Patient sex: M
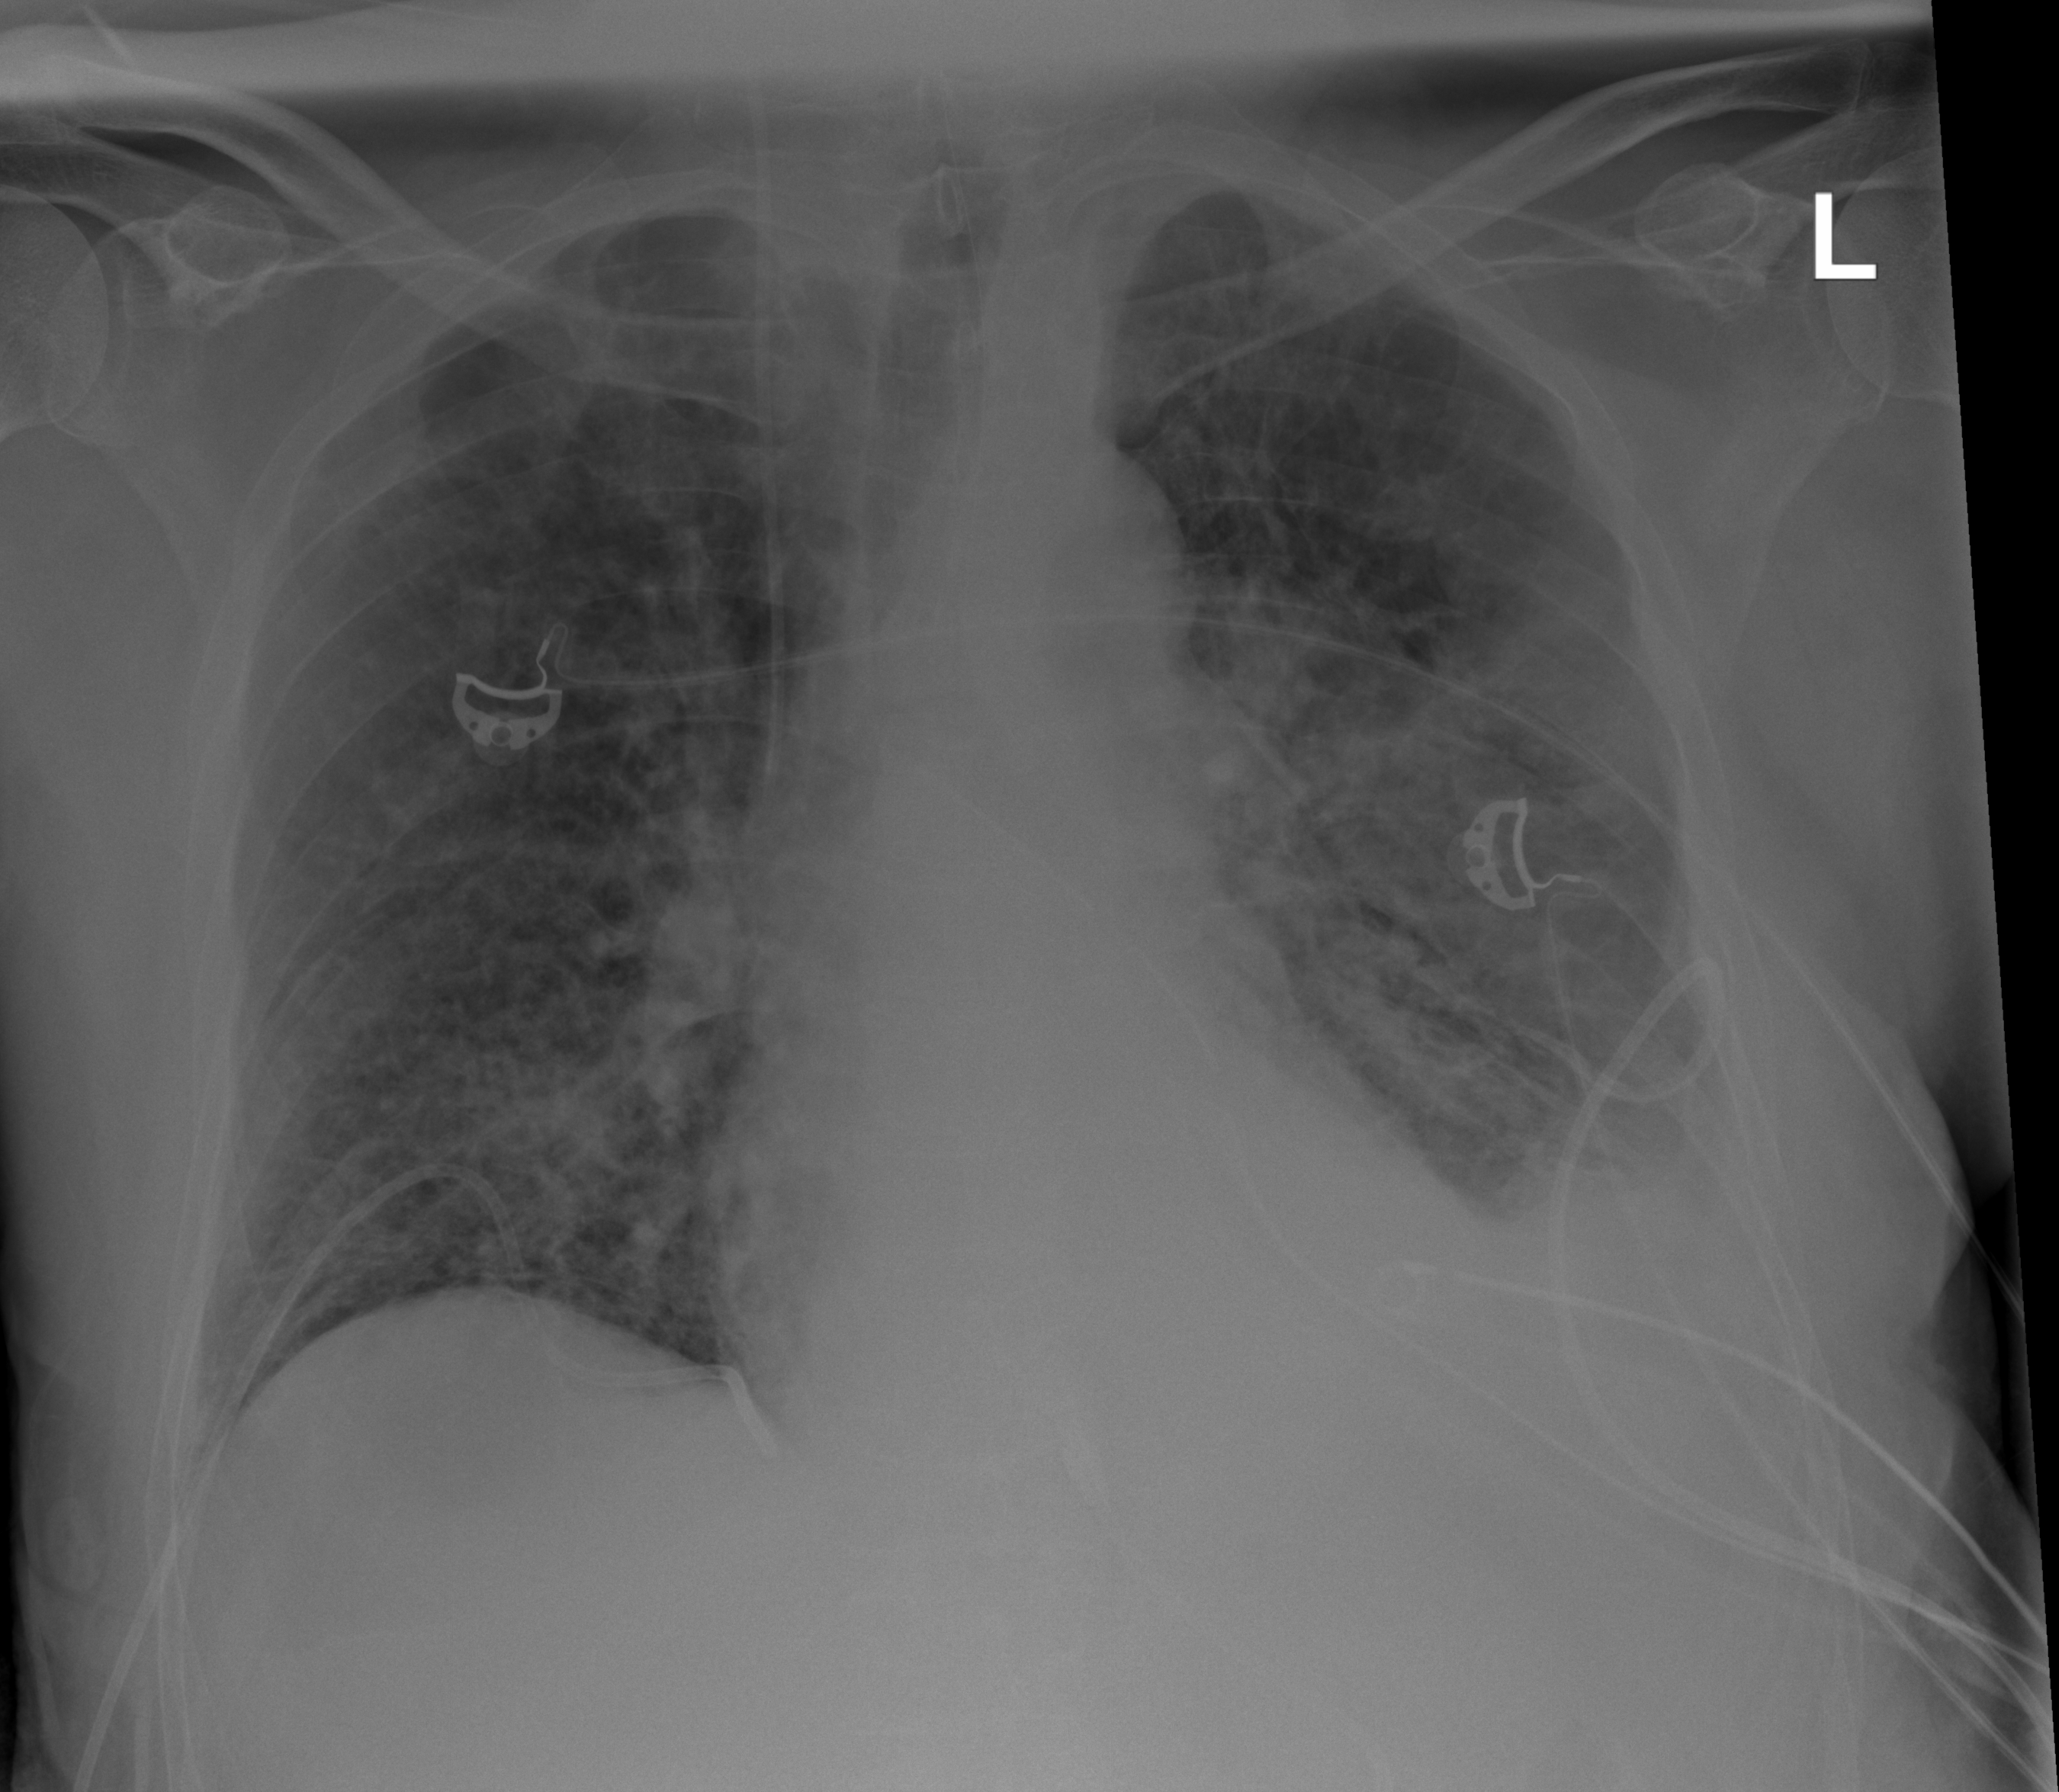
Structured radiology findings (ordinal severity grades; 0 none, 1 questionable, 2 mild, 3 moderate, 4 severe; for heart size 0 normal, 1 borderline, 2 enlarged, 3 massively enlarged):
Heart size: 1
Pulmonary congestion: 2
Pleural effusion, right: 0
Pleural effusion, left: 2
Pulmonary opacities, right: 1
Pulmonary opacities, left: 1
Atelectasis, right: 2
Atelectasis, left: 2